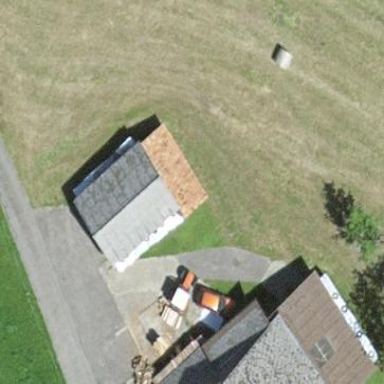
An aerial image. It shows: Shed.